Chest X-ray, AP view. Patient: 56 years old, sex F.
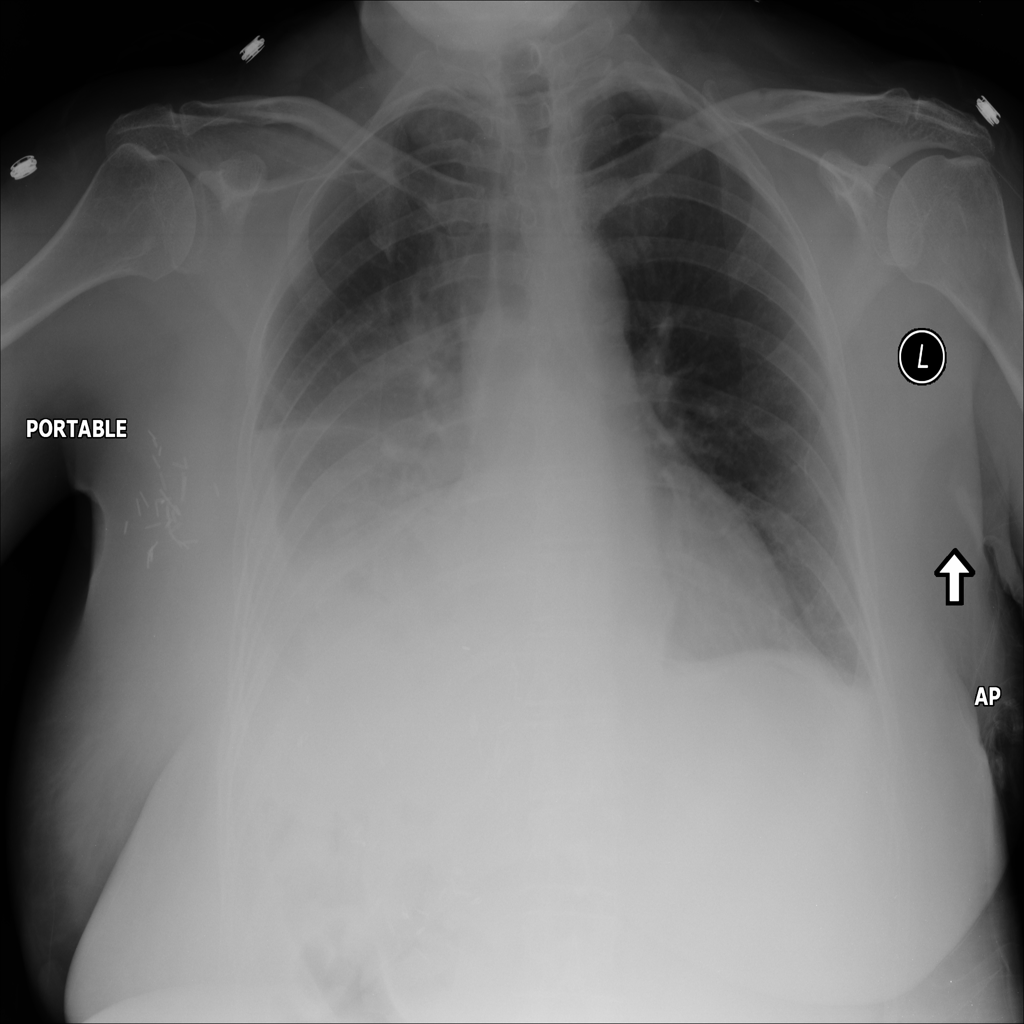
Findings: No Finding